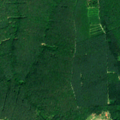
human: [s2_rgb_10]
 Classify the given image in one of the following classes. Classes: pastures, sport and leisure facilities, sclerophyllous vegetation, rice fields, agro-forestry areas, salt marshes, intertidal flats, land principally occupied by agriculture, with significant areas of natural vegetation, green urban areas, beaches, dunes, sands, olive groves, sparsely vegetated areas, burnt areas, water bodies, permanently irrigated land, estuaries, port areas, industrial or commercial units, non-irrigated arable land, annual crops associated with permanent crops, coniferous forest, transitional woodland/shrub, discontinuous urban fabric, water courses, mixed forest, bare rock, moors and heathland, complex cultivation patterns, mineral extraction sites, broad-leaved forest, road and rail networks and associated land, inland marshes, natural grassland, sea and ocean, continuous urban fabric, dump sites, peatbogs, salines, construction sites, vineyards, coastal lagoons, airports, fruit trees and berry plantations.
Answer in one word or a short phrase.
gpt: vineyards, pastures, broad-leaved forest, mixed forest